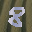
Label: 8